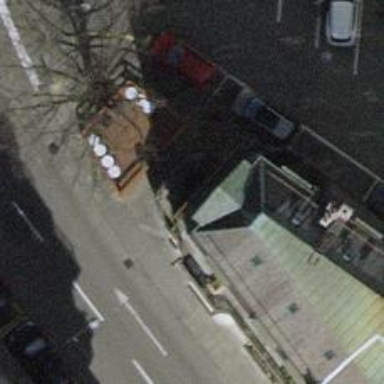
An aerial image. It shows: Cafe.